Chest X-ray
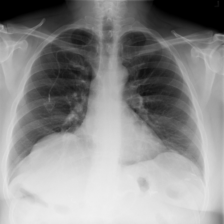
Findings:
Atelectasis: negative
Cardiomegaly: negative
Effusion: negative
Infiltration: positive
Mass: negative
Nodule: negative
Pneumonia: negative
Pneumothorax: negative
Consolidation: negative
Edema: negative
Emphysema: negative
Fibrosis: negative
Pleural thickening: negative
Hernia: negative